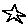
Label: star